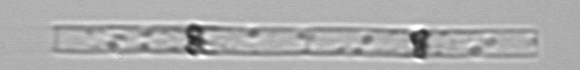
Label: Dactyliosolen_blavyanus